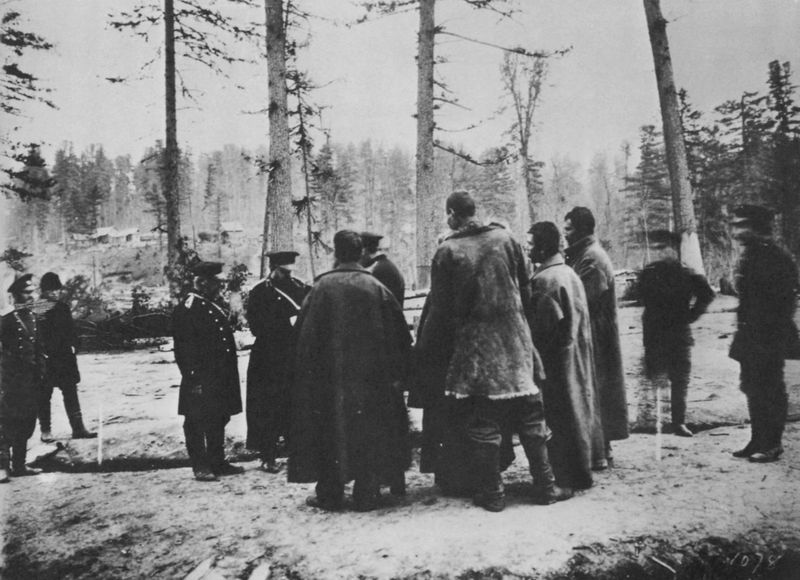
Titel: Verurteilte Straftäter, die beim Eisenbahnbau eingesetzt sind.
Künstler: Russischer Photograph
Standort: Washington (District of Columbia)
Institution: Library of Congress
Schlagwörter: gruppe, himmel, weiß, bäume, grau, männer, schwarz, strasse, schnee, versammlung, alt, bart, bärte, jung, kappe, mütze, mützen, kragen, pelz, baumstamm, kalt, stamm, boden, mantel, wald, bauern, beine, fell, schuhe, russland, nebel, kahl, winter, arbeiter, tannen, gewalt, krieg, not, stämme, könig, soldaten, runde, knöpfe, unscharf, foto, fotografie, kälte, lichtung, schwarz weiss, militär, polizei, uniform, uniformen, mäntel, proträt, stiefel, tanne, kontrolle, armee, jagd, photo, hellgrau, gefangene, hunger, fichten, holzbein, oberst, zuhören, bodenlang, beratung, kahle bäume, gewähr, lagebesprechung, befehlsausgabe, befehlsvergabe, bruntalität, häftlinge, inspektor, kriegsgefangene, lange kleidung, lichte vegetation, vorbereitung zur schlacht, wilhem, zuvilisten